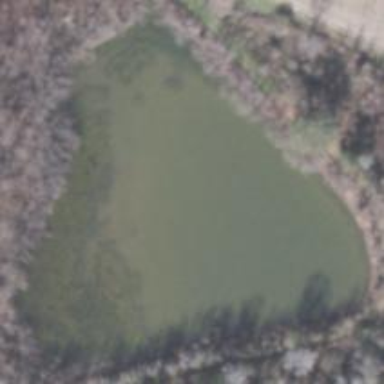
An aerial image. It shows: Reservoir of water.